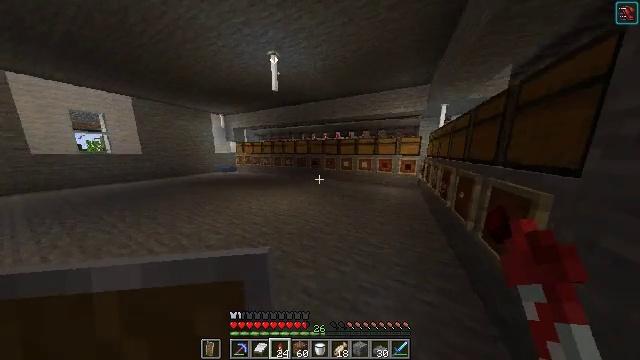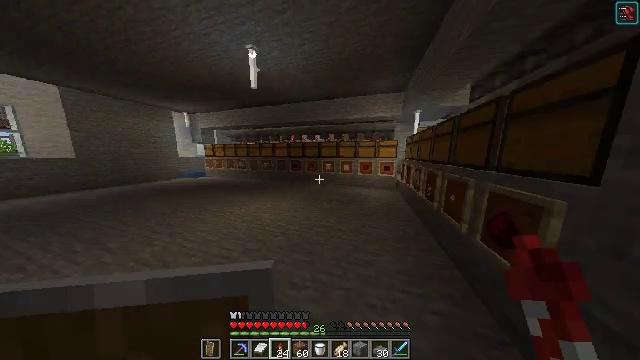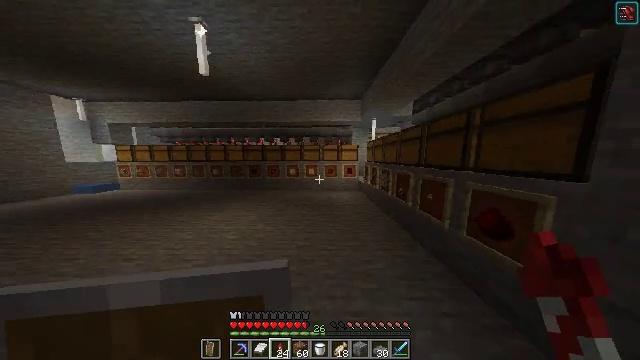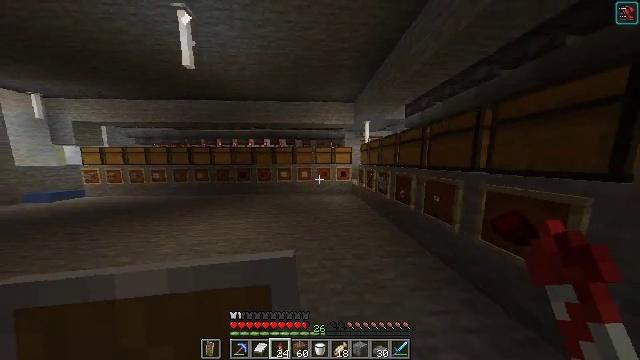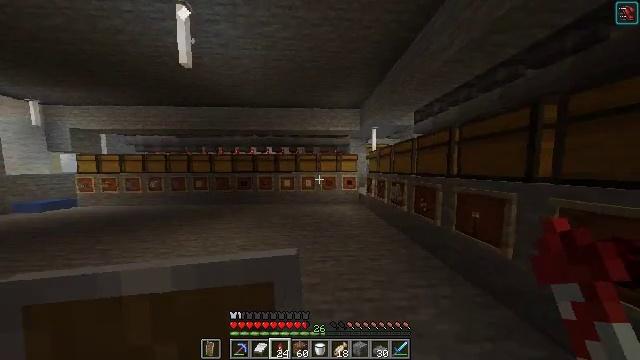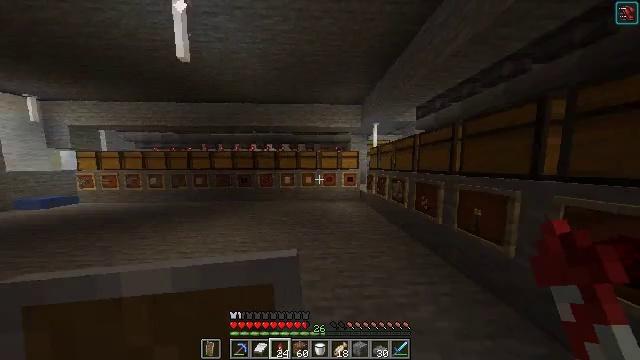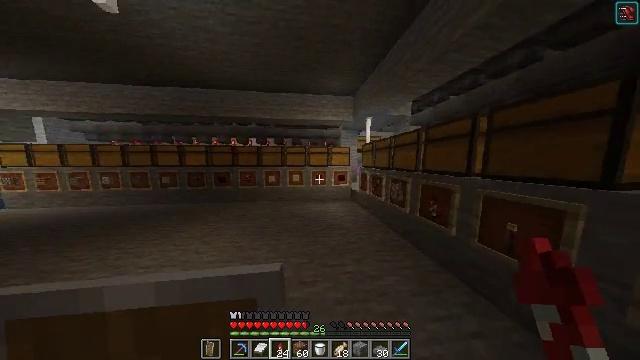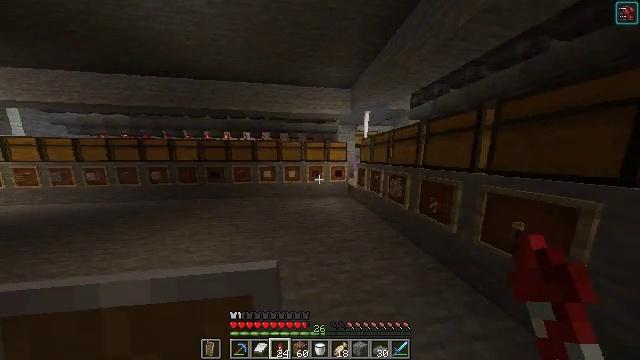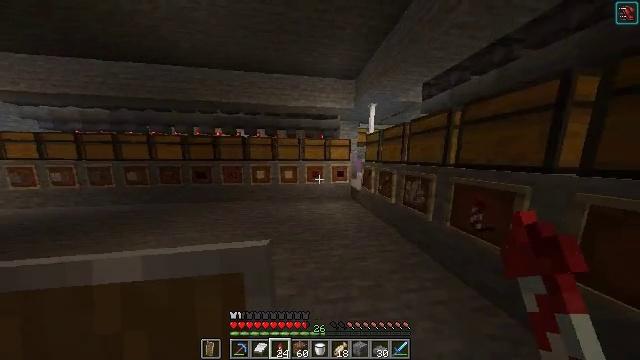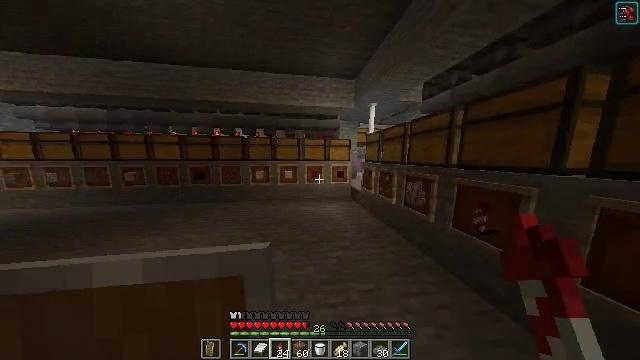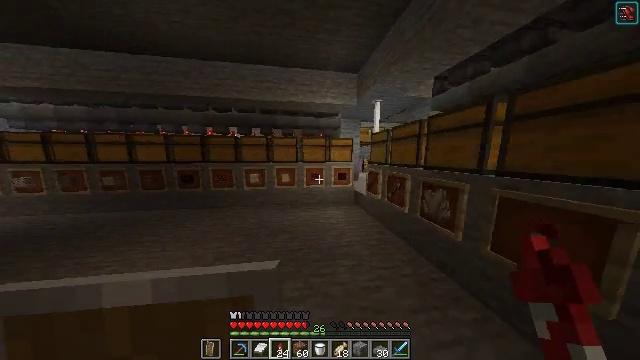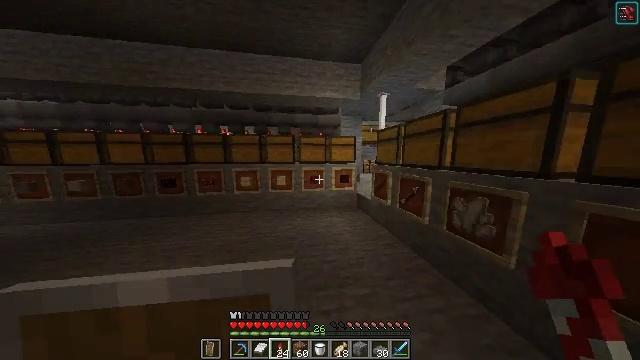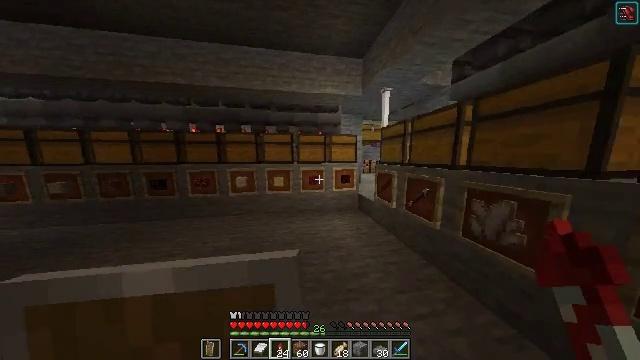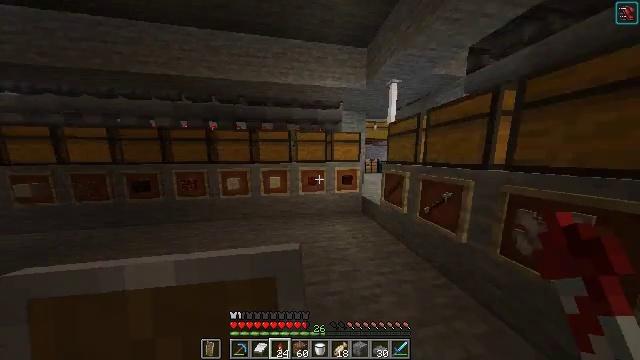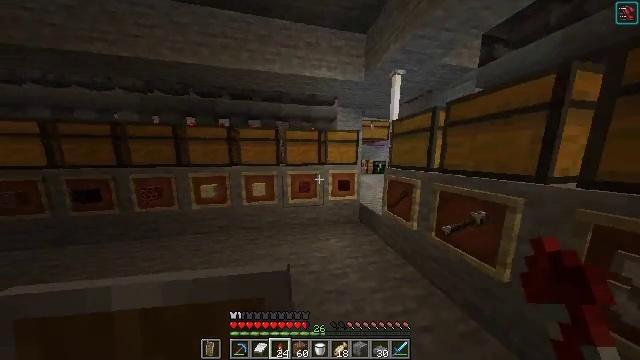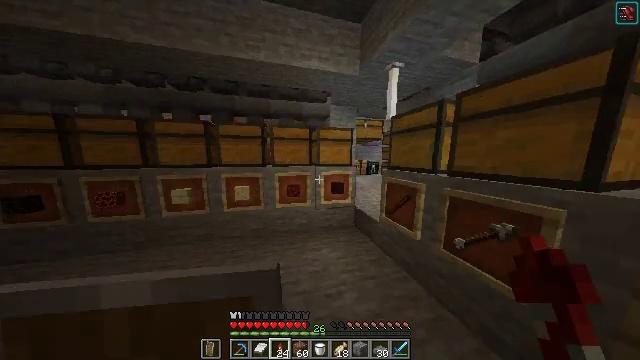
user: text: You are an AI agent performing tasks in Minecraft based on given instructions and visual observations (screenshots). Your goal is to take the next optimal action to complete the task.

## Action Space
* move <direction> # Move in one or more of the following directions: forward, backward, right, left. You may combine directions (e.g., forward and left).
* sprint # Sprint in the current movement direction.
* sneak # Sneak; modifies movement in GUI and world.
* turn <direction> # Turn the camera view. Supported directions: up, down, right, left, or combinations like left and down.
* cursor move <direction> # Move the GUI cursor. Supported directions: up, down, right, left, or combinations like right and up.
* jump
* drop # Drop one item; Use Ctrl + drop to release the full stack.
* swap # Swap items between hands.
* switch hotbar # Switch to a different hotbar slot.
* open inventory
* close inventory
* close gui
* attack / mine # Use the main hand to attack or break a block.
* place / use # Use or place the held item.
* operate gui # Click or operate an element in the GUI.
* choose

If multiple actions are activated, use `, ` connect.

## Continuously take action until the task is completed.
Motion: motion action
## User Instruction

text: Combine ingredients to craft clay.
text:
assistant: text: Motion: move forward and move left, turn right
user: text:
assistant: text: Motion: move forward and move left, turn right and up
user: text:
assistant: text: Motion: move forward, turn right and up
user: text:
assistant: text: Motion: move forward, turn up
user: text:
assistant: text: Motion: move forward, turn down
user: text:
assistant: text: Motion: move forward, turn right and down
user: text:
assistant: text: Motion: move forward, turn right and down
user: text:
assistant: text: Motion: move forward
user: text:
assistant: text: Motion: move forward
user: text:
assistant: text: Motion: move forward
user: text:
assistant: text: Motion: move forward
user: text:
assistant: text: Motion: move forward
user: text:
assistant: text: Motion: move forward
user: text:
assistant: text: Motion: move forward, turn right
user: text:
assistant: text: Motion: move forward, turn right
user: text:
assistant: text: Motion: move forward, turn right
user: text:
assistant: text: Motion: move forward, turn right
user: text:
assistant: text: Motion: move forward, turn right
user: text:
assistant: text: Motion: move forward, turn right
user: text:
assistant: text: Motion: move forward, turn right
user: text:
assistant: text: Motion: move forward, turn right
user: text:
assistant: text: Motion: move forward, turn right
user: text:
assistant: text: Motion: move forward, turn right
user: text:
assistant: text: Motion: move forward, turn right
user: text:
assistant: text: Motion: move forward, turn right and up
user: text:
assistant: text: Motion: move forward, turn right
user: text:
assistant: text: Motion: move forward
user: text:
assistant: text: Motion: move forward
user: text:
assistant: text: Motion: move forward
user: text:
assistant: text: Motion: move forward and move left